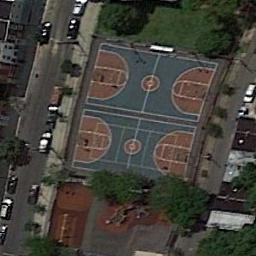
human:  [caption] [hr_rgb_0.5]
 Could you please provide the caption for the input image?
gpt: There are two basketball courts surrounded by trees and grass with two roads pass by .

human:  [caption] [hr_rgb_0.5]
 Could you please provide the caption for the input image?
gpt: Two basketball courts next to a road and some recreational facilities beside .

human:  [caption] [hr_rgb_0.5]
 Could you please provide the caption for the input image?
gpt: The basketball courts next to the lawn are next to the road .

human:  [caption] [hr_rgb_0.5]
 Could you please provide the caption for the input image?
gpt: Several cars were parked haphazardly in the vacant lot next to the basketball court .

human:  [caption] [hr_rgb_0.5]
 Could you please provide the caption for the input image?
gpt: Many cars are on the road next to two basketball courts .